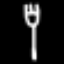
Label: fork